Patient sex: M
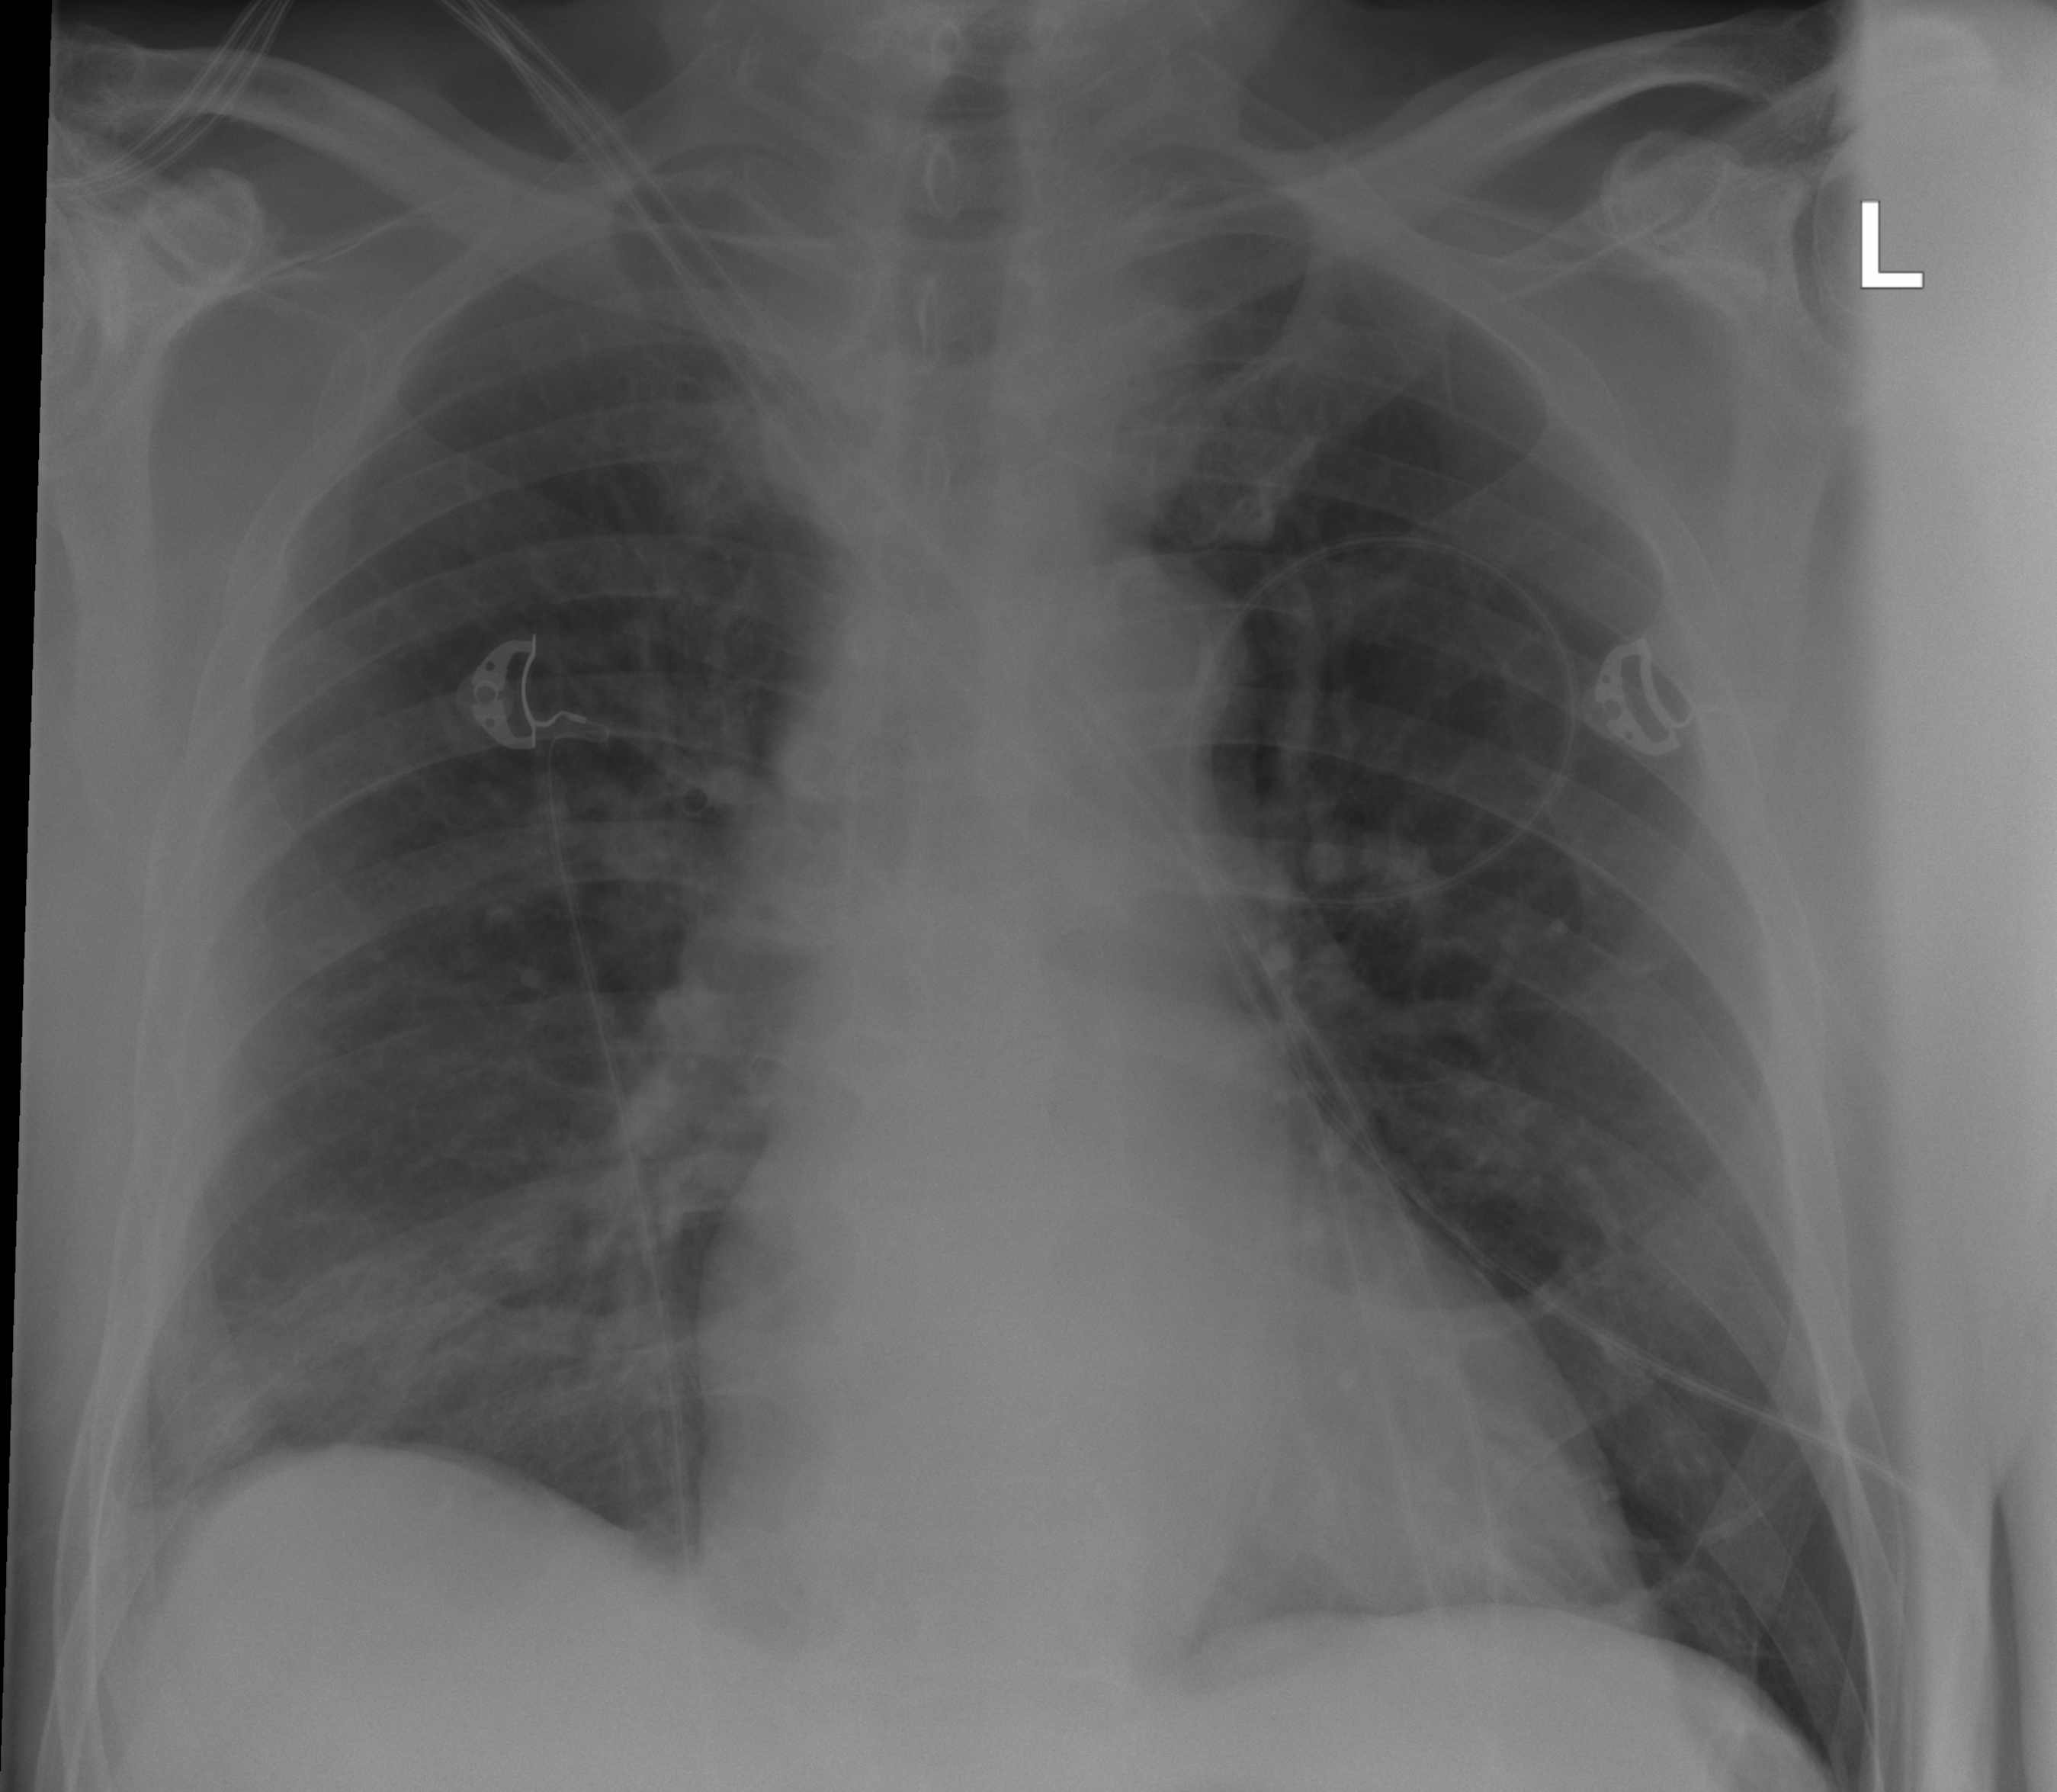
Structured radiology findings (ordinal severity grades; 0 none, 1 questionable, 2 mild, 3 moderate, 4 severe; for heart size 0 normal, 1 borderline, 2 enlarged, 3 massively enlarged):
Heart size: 0
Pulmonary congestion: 0
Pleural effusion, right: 2
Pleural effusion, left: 0
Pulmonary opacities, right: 2
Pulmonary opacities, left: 0
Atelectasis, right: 2
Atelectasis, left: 0